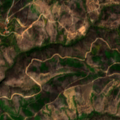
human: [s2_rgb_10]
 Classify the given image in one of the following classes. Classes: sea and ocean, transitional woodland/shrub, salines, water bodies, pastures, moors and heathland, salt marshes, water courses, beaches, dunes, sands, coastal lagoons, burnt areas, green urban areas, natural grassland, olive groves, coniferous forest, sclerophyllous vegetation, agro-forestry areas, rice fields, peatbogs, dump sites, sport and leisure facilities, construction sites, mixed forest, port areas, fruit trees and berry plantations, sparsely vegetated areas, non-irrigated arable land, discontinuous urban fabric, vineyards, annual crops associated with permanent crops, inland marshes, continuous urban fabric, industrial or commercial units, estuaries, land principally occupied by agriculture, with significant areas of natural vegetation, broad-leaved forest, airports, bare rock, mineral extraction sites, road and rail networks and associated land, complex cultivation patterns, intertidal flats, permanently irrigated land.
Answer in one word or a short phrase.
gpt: broad-leaved forest, coniferous forest, transitional woodland/shrub